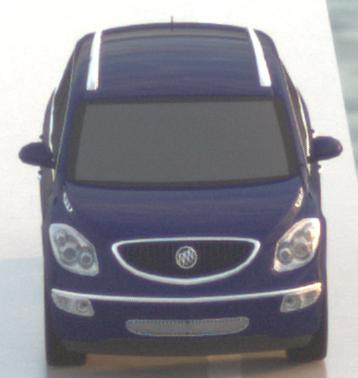
Make: Buick
Model: Enclave
Detailed model: GMT967
Model produced from: 2007
Model produced until: 2017
Doors: 5
Color: blue
Road condition: wet road
Daytime: sunrise or sunset
Contrast: low contrast